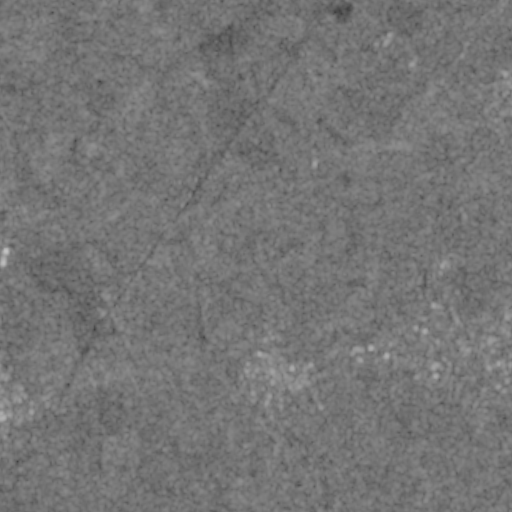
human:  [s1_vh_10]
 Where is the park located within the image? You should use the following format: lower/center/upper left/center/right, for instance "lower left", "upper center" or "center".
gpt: The park is located in the lower of the image.
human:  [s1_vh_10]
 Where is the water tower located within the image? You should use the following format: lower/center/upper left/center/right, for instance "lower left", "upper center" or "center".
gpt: The water tower is located in the upper right of the image.
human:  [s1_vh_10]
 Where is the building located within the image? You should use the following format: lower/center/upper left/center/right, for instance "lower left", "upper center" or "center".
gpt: There is no building in the image.

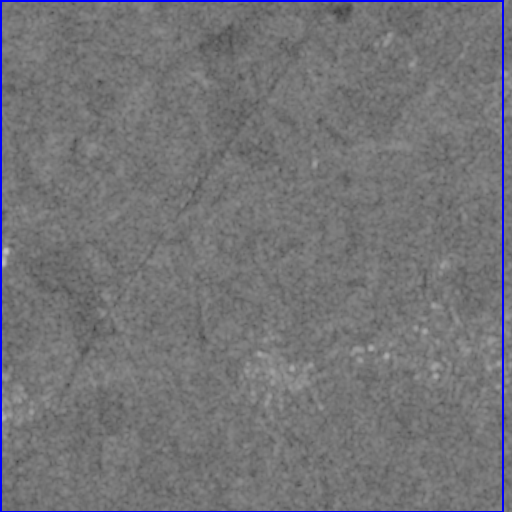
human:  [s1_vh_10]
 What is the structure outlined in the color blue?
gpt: The structure outlined in blue is a crop field.
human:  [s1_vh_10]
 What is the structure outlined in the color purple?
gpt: There is no purple outline.